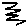
Label: zigzag